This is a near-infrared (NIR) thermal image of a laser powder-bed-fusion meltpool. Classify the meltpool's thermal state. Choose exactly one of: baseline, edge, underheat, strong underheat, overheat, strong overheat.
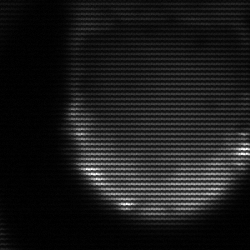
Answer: edge